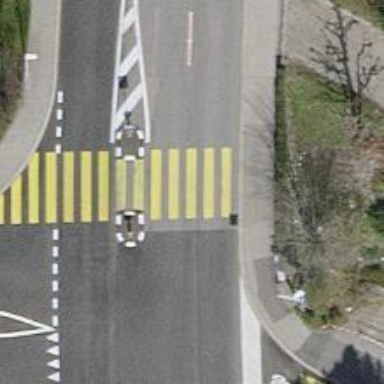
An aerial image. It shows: Uncontrolled zebra crossing with central island.